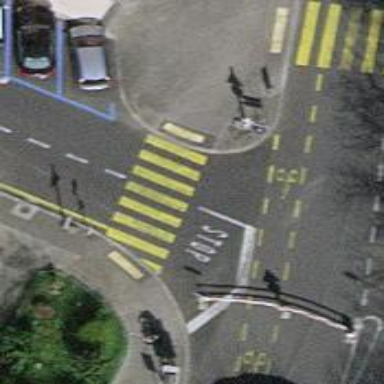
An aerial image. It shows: Zebra crossing on the road.